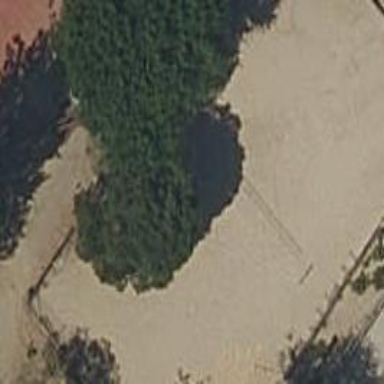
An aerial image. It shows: Sandy pitch designated for beach volleyball.